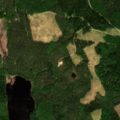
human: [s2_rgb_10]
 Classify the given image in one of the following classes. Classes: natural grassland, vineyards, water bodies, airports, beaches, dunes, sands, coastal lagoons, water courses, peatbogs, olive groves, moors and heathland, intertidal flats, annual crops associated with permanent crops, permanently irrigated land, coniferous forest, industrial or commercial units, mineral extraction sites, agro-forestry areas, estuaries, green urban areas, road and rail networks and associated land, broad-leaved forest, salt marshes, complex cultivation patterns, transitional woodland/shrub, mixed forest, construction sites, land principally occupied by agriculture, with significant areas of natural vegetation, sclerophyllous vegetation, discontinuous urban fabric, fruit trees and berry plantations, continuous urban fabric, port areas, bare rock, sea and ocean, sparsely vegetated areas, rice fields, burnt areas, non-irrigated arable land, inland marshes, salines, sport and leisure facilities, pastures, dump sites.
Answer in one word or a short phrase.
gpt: coniferous forest, mixed forest, water bodies